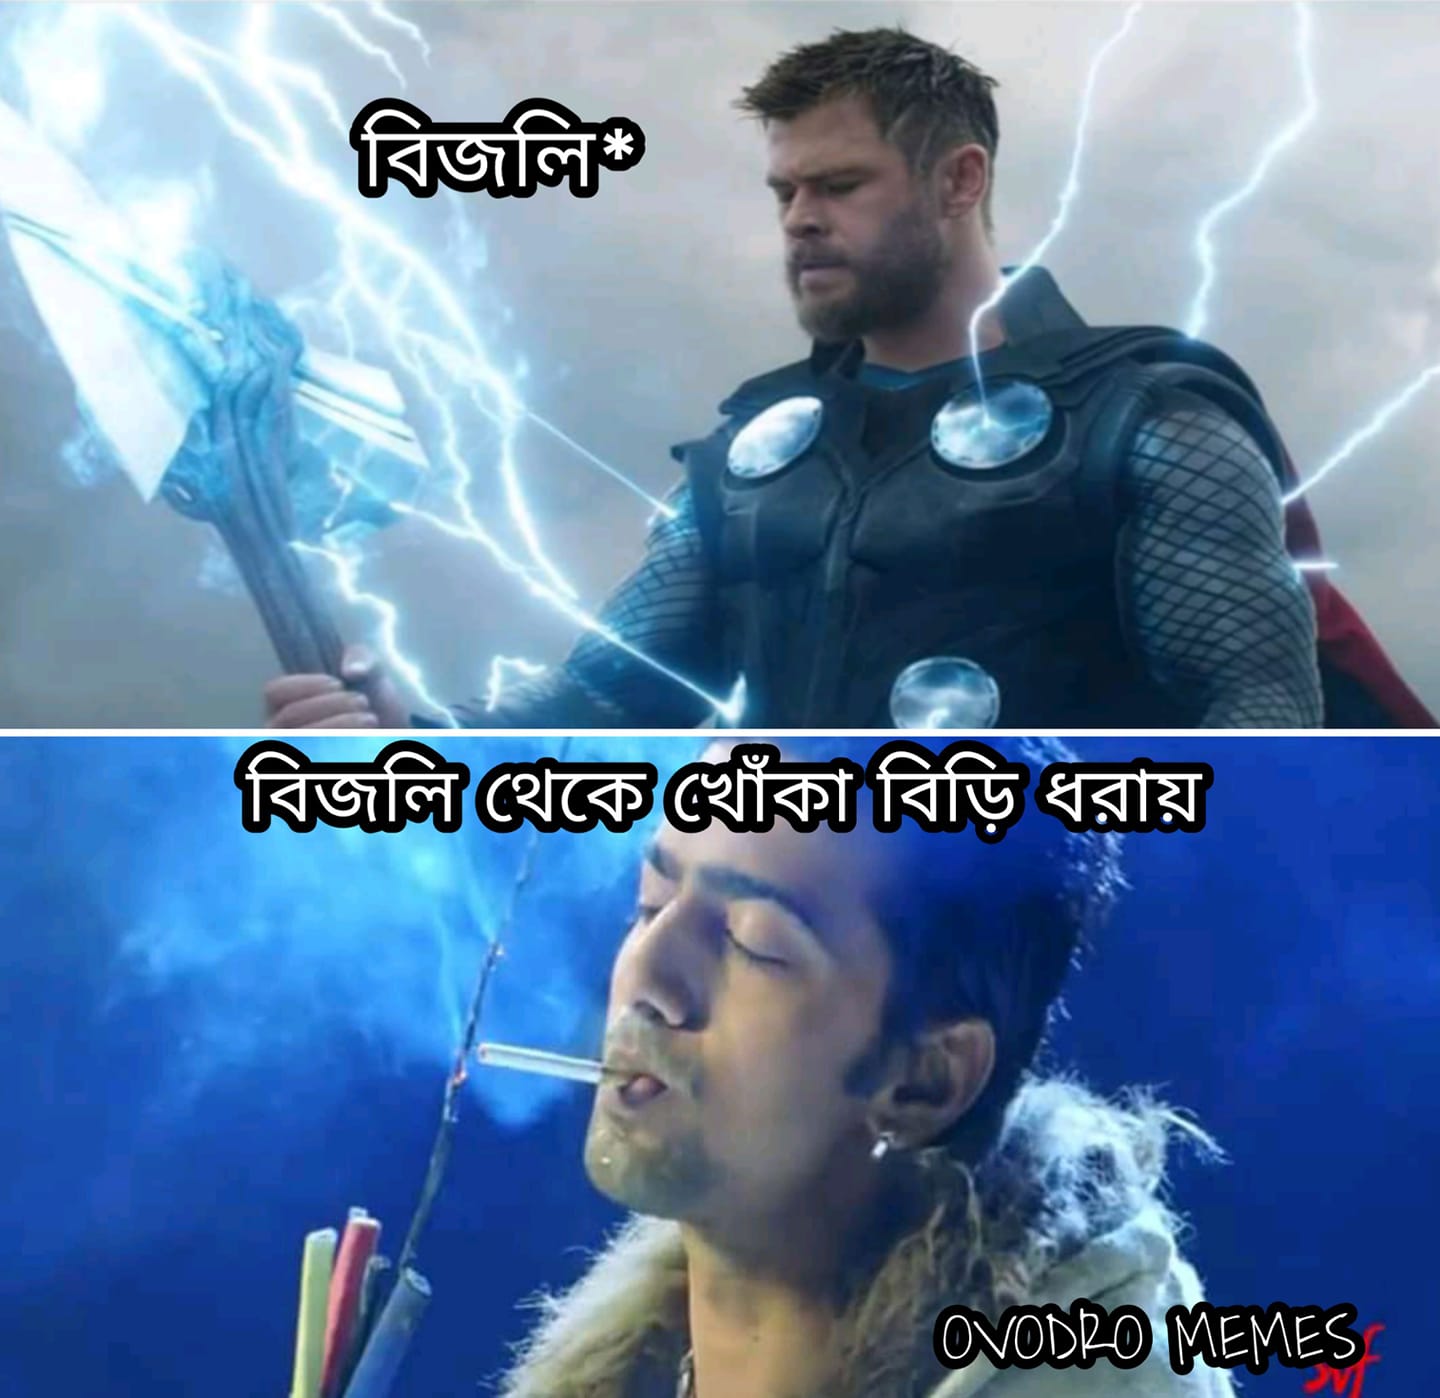
Caption: বিজলি*  বিজলি থেকে খোকা বিড়ি ধরায়
Label: non-hate